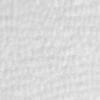
Label: no_change